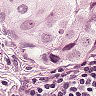
Metastatic tissue present: yes